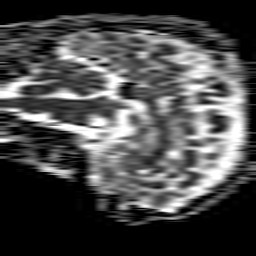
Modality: ADC
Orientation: sagittal
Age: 39
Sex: male
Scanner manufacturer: philips
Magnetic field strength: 1.5 T
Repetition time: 4.268 s
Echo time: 0.1082 s